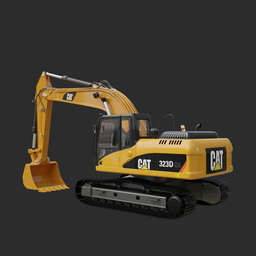
Label: mechanical